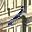
Label: 1